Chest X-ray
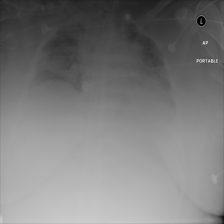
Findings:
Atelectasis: negative
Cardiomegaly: negative
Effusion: negative
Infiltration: positive
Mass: negative
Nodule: negative
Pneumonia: negative
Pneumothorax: negative
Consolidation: negative
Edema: negative
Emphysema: negative
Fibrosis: negative
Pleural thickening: negative
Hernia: negative